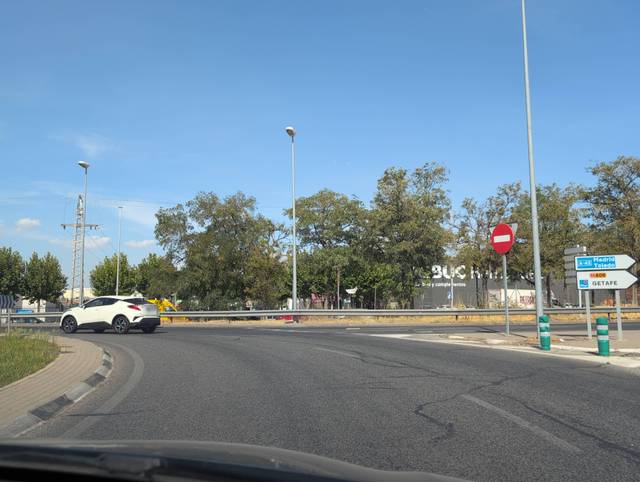
Region: Spain
Coordinates: 40.32, -3.75